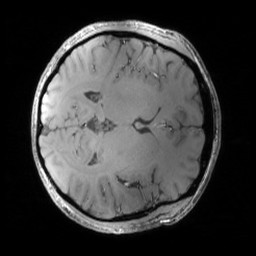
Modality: MP2RAGE
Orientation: axial